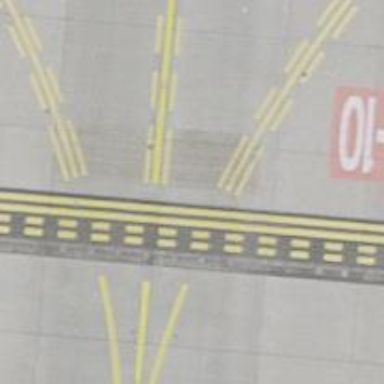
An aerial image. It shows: Runway holding position.